Chest X-ray. View position: PA
Patient age: 50
Patient sex: M
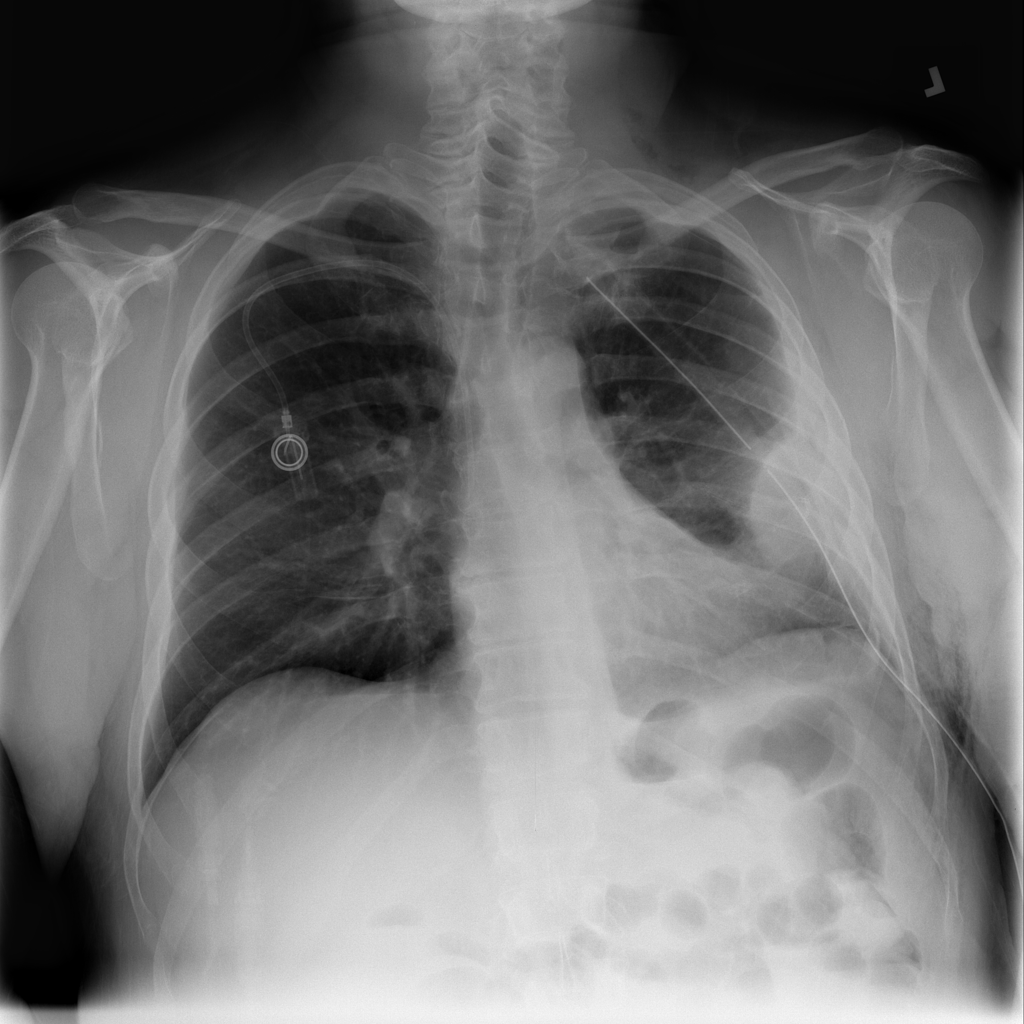
Finding: Pneumothorax